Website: lowes
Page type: address-validator
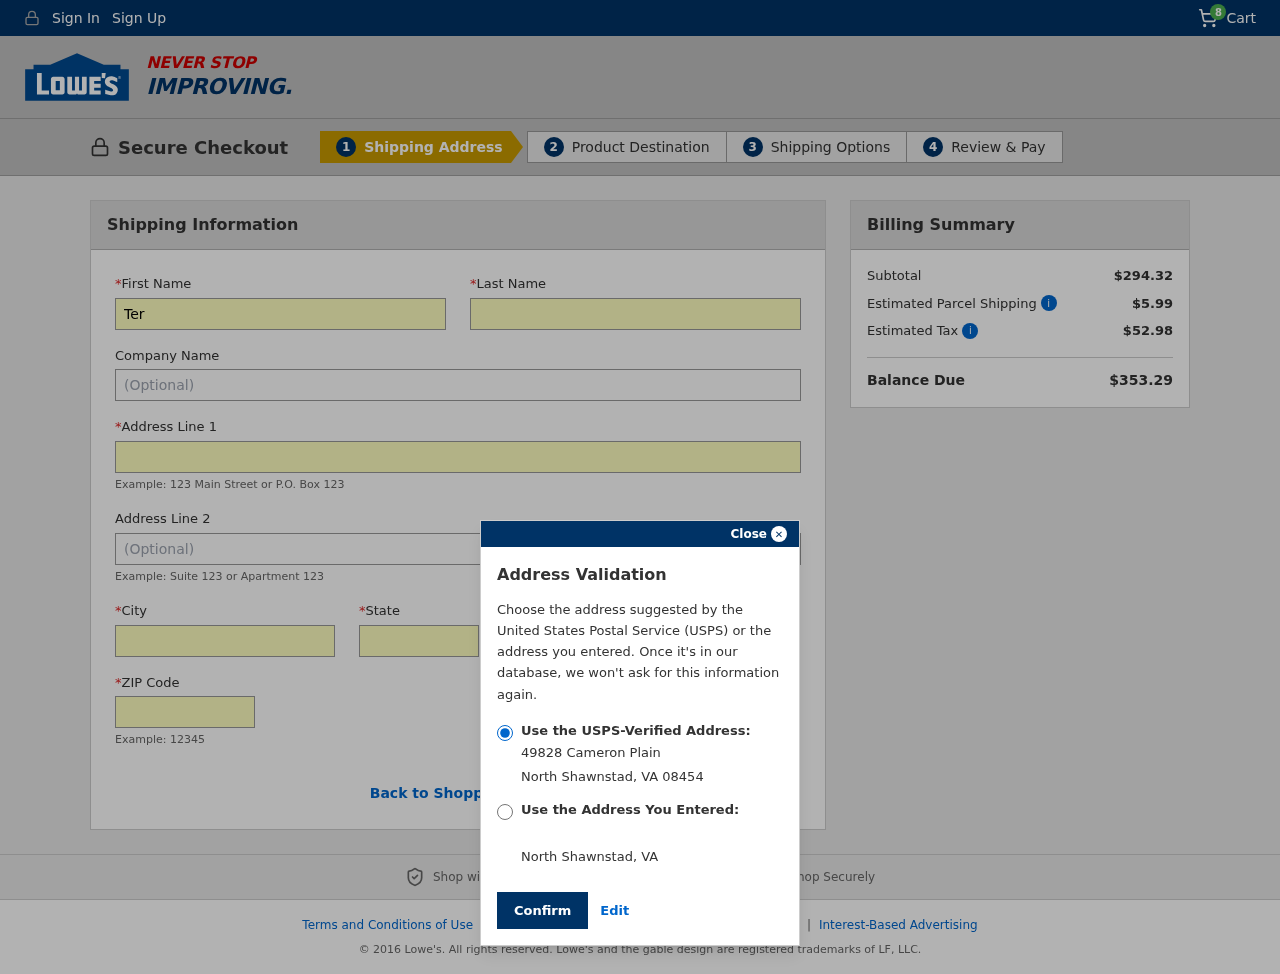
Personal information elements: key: PII_CITY
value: North Shawnstad
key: PII_COMPANY
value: Garza, Wiggins and Hughes
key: PII_FIRSTNAME
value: Teresa
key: PII_LASTNAME
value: Thomas
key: PII_POSTCODE
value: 08454
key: PII_STATE
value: Virginia
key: PII_STATE_ABBR
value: VA
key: PII_STREET
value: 49828 Cameron Plain
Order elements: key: ORDER_NUM_ITEMS
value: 8
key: ORDER_SUBTOTAL
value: $294.32
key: ORDER_SHIPPING_COST
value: $5.99
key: ORDER_TAX
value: $52.98
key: ORDER_TOTAL
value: $353.29